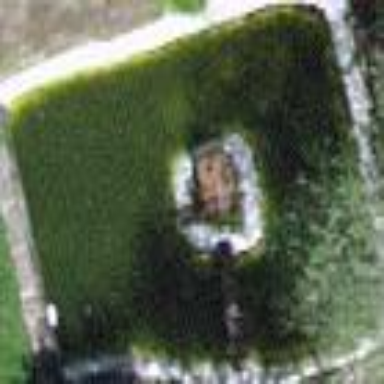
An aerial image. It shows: Pond with natural water.